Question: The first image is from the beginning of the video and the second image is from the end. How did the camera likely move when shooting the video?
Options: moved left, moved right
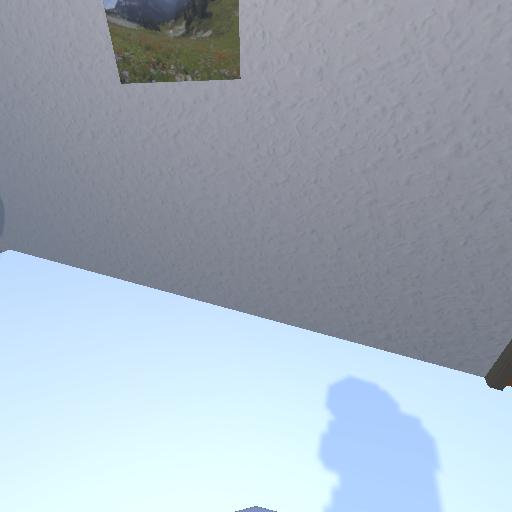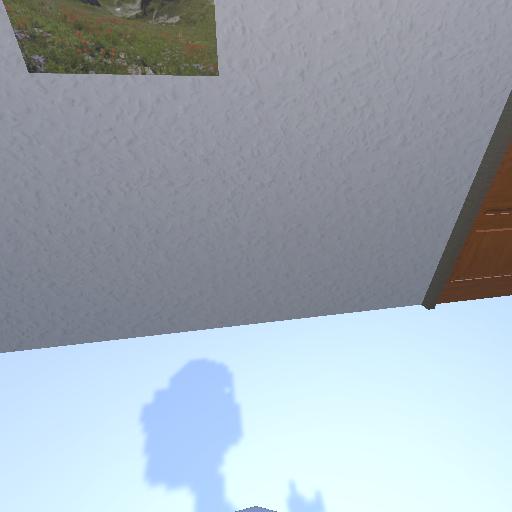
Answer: moved left